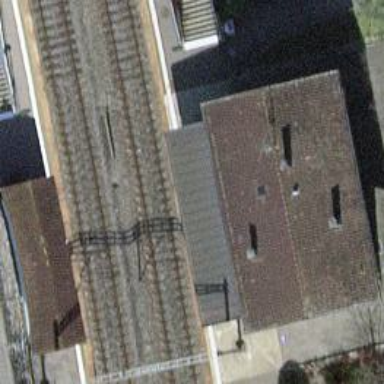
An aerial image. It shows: Public transport stop position along the railway.